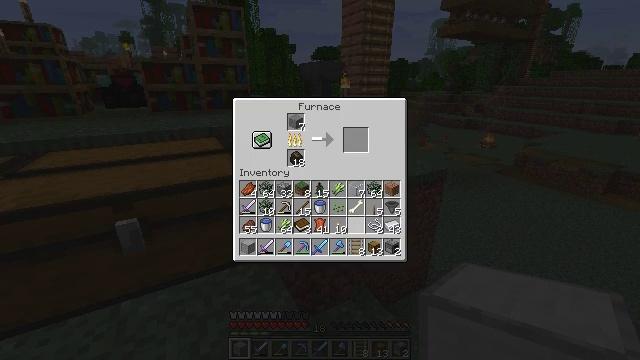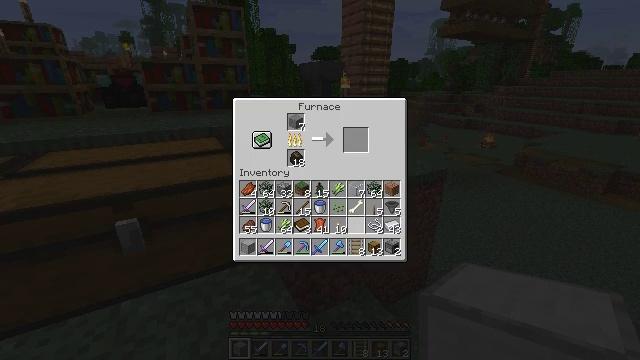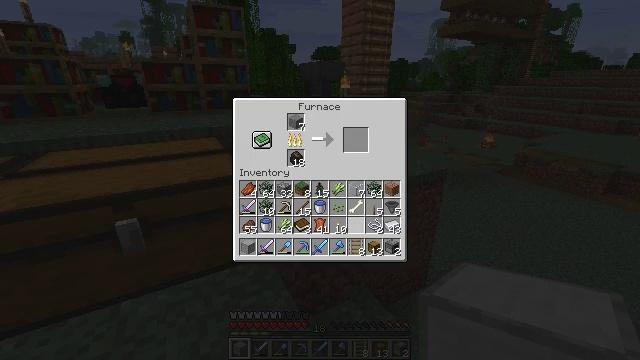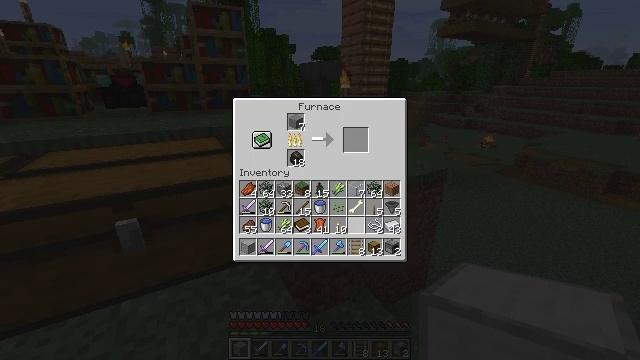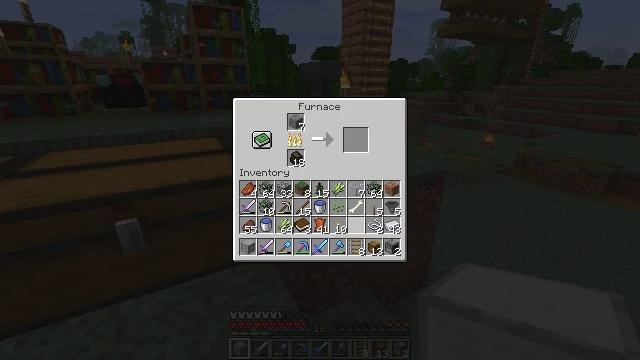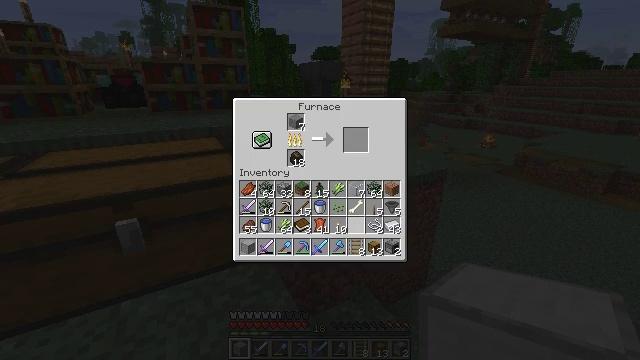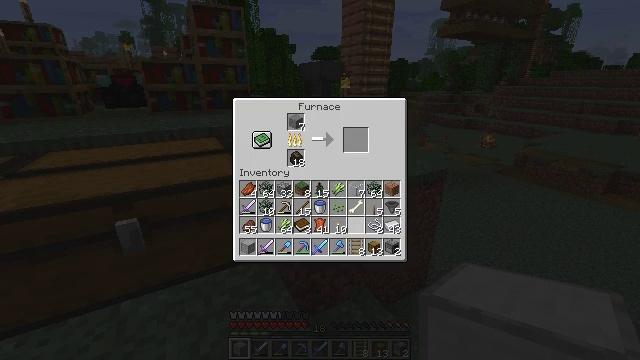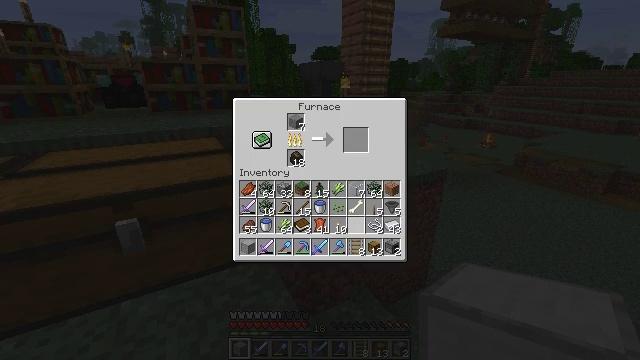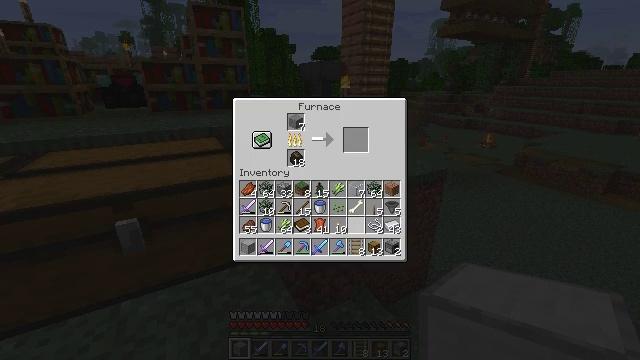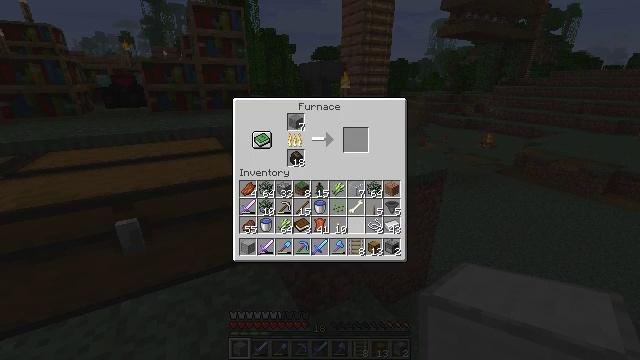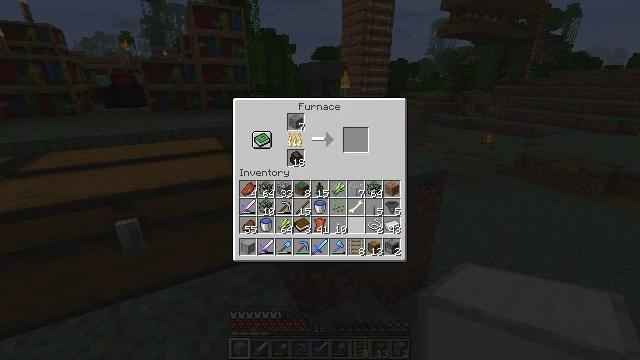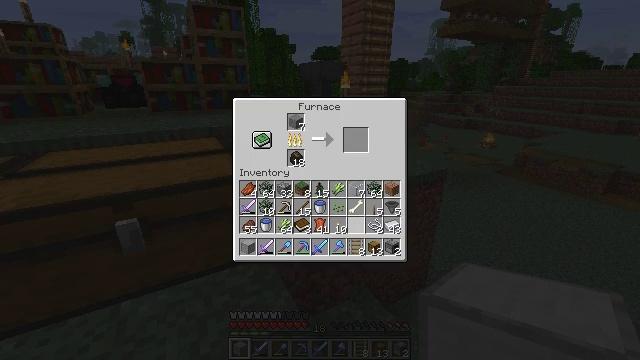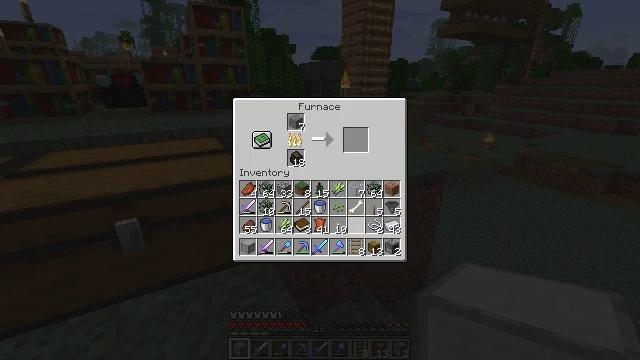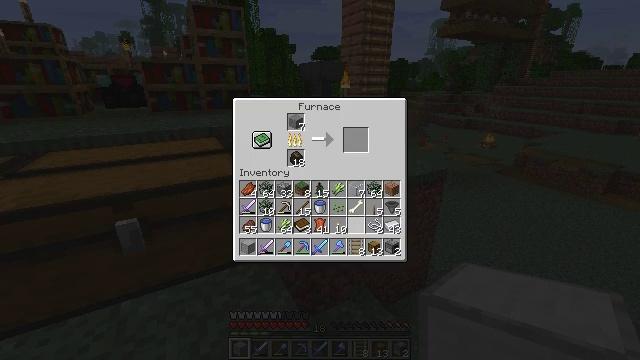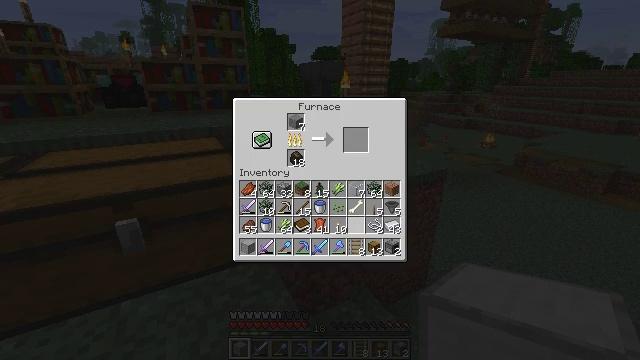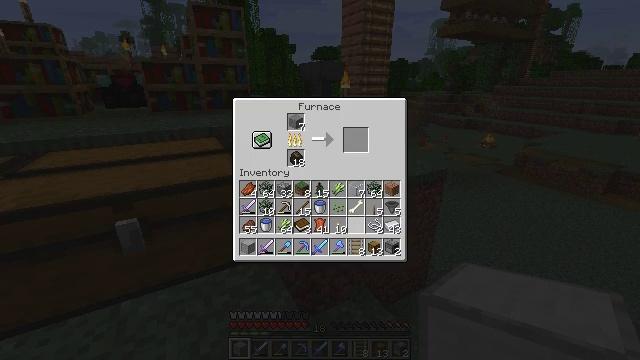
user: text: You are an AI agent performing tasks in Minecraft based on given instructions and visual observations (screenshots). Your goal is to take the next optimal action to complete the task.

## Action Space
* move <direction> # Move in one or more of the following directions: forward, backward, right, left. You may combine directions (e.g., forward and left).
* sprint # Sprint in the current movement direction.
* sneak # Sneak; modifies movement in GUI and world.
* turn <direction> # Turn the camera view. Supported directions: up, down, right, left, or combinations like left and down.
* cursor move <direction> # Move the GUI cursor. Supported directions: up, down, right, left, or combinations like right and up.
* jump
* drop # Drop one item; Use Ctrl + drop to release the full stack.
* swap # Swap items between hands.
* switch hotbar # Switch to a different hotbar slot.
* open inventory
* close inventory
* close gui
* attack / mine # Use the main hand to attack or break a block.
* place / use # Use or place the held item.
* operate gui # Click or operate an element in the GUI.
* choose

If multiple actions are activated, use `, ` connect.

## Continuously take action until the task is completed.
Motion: motion action
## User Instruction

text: Convert stone into smooth stone using the furnace.
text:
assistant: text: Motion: no_op
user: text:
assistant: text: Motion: no_op
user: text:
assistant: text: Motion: no_op
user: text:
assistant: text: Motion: no_op
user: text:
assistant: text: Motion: no_op
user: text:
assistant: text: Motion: no_op
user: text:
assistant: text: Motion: no_op
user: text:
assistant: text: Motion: no_op
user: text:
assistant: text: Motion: no_op
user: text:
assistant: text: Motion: no_op
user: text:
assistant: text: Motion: no_op
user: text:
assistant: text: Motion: no_op
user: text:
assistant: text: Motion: no_op
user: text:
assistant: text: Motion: no_op
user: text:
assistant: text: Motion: no_op
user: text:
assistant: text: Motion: no_op
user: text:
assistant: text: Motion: no_op
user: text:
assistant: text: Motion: no_op
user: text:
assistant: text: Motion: no_op
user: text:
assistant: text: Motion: no_op
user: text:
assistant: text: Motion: no_op
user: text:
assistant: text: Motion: no_op
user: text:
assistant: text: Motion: no_op
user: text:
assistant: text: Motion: no_op
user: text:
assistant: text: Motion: no_op
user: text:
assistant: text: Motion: no_op
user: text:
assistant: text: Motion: no_op
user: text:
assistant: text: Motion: no_op
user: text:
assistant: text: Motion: no_op
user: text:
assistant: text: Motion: no_op